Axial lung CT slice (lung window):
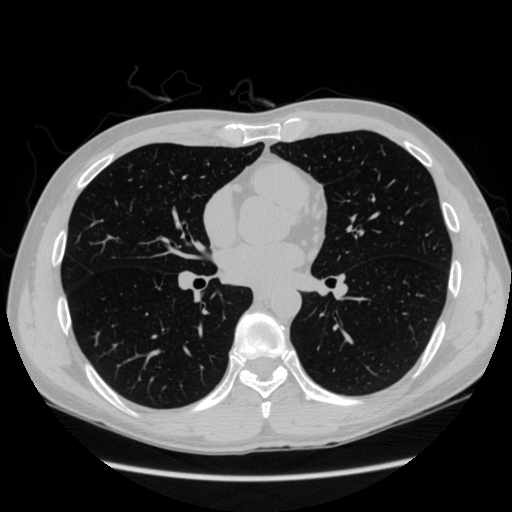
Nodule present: no